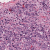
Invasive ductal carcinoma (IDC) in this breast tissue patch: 1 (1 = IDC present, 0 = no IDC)